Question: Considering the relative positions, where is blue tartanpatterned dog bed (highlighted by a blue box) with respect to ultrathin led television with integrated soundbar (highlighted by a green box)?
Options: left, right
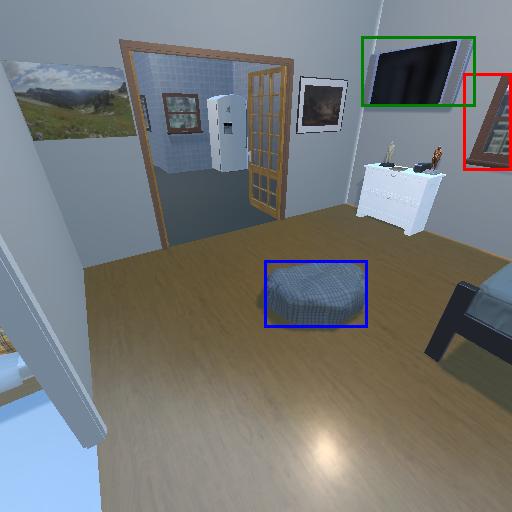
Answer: left